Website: apple
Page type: billing-address
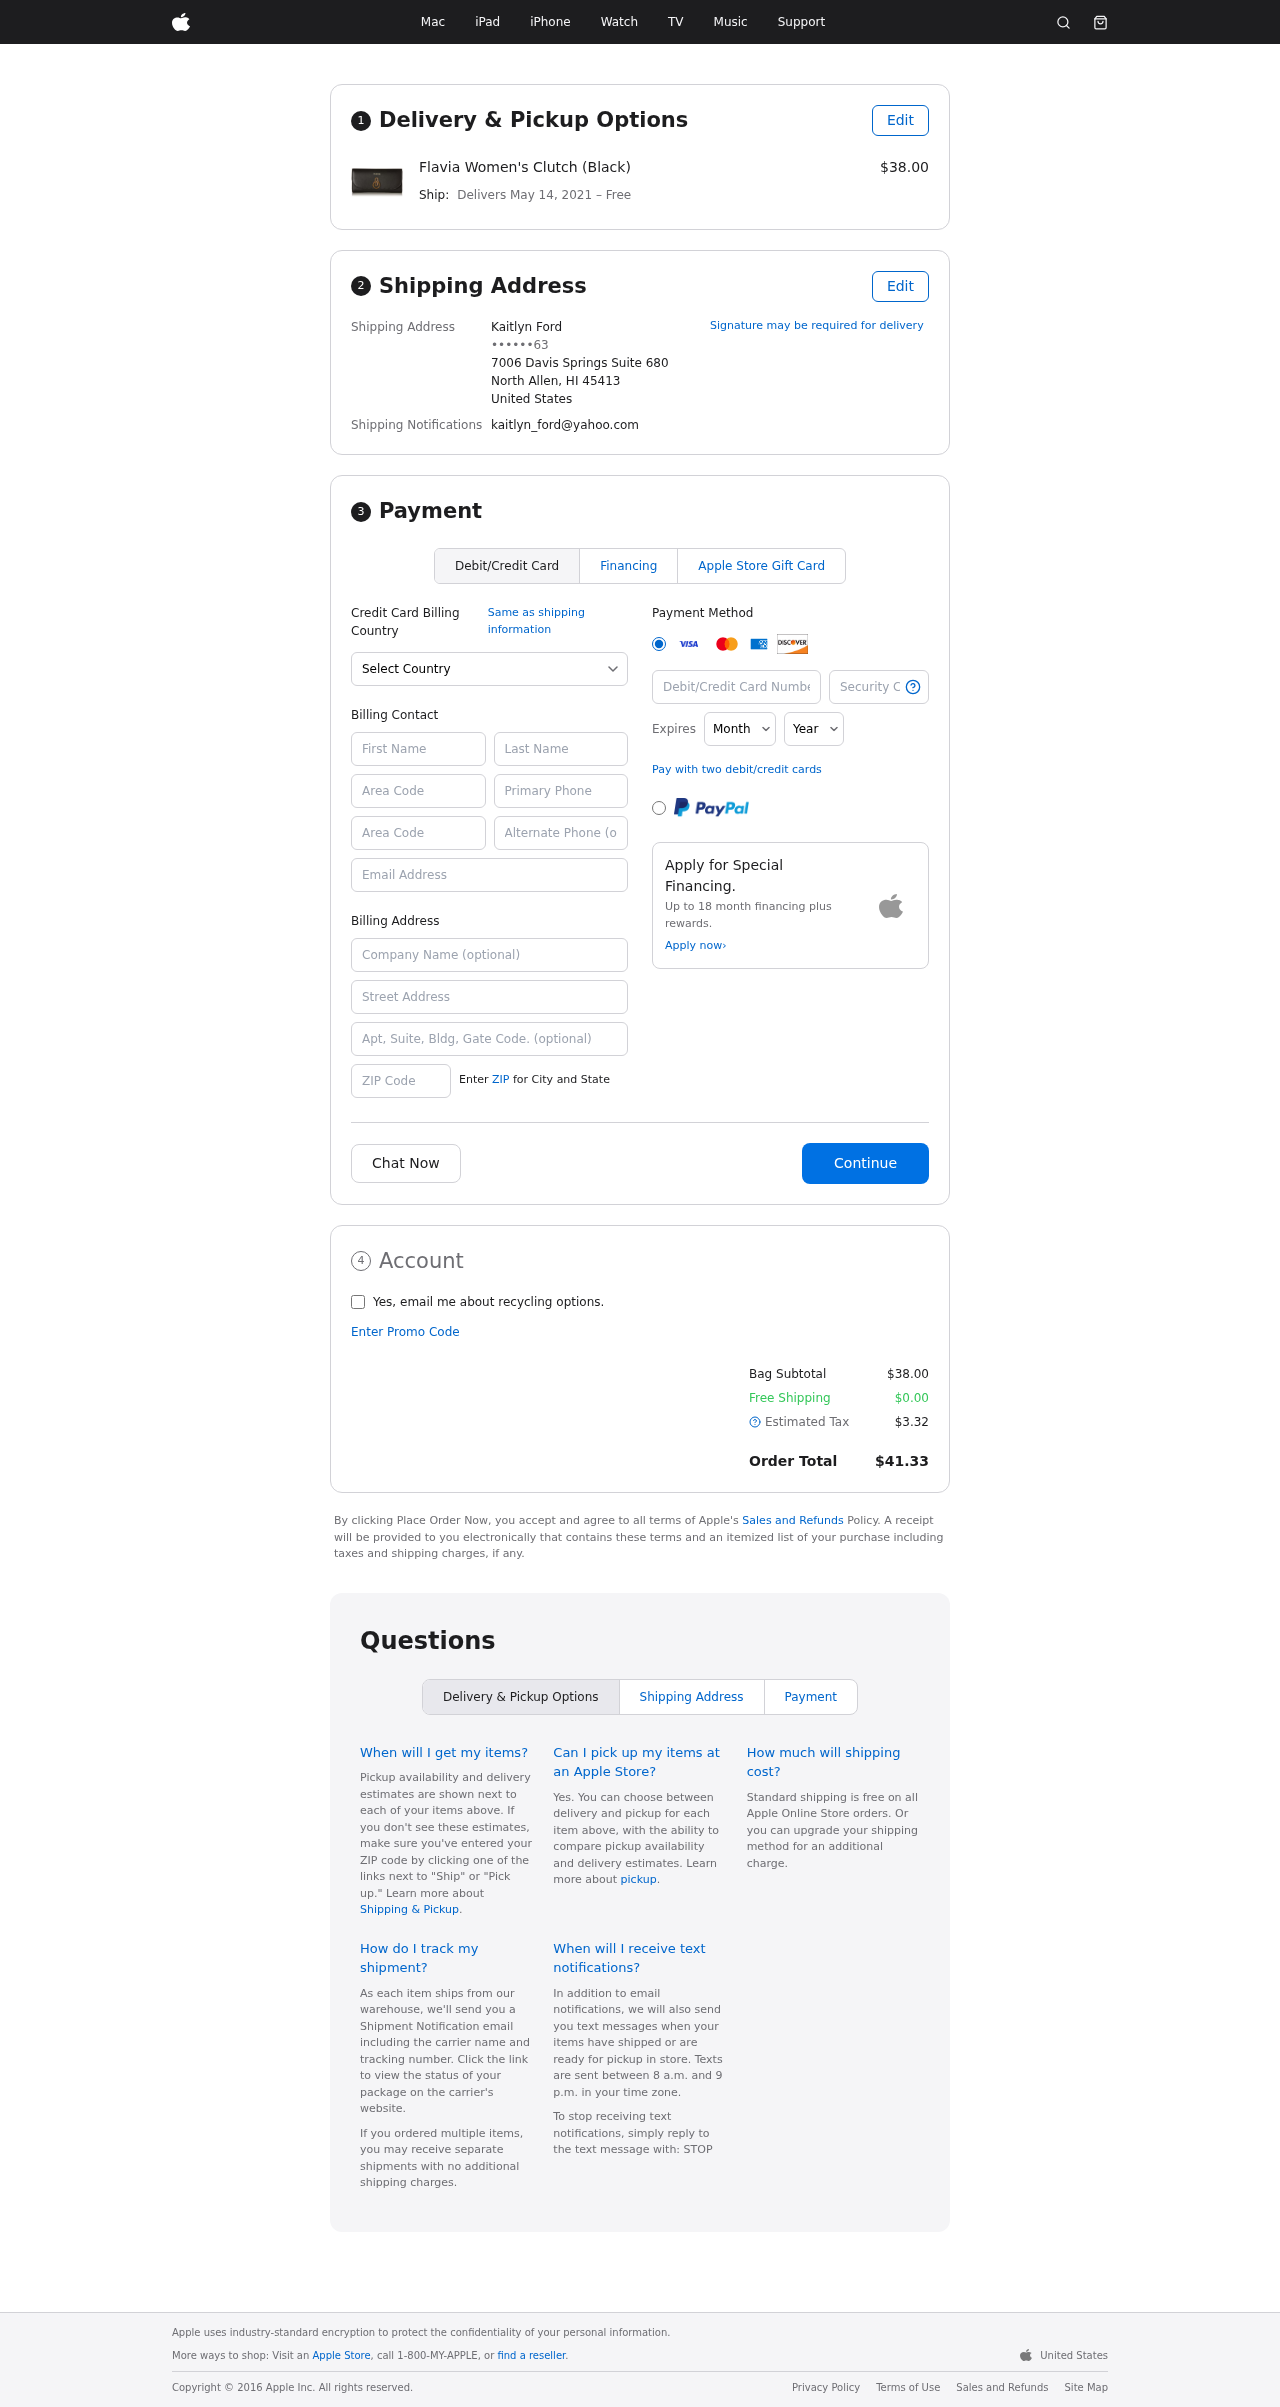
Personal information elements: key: PII_CARD_CVV
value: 2890
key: PII_CARD_EXPIRY_MONTH
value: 08
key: PII_CARD_EXPIRY_YEAR
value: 28
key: PII_CARD_NUMBER
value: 3443 2466 3325 453
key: PII_CITY_STATE_ZIP
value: North Allen, HI 45413
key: PII_COUNTRY
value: United States
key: PII_EMAIL
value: kaitlyn_ford@yahoo.com
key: PII_FULLNAME
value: Kaitlyn Ford
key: PII_STREET
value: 7006 Davis Springs Suite 680
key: PII_PHONE_MASKED
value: ••••••63
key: PII_BILLING_FIRSTNAME
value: Kaitlyn
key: PII_BILLING_LASTNAME
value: Ford
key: PII_BILLING_PHONE_AREA
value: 443
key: PII_BILLING_PHONE
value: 4435434963
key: PII_BILLING_EMAIL
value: kaitlyn_ford@yahoo.com
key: PII_BILLING_COMPANY
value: Harmon-Figueroa
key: PII_BILLING_STREET
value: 7006 Davis Springs Suite 680
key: PII_BILLING_STREET2
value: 994 Aaron Mission
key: PII_BILLING_POSTCODE
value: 45413
Product elements: key: PRODUCT1_NAME
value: Flavia Women's Clutch (Black)
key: PRODUCT1_PRICE
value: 38
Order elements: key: ORDER_DELIVERY_DATE
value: May 14, 2021
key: ORDER_SUBTOTAL
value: $38.00
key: ORDER_SHIPPING_COST
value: $0.00
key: ORDER_TAX
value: $3.32
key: ORDER_TOTAL
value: $41.33